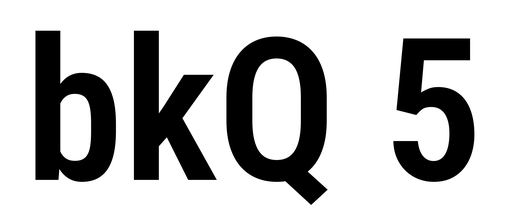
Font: Roboto_Condensed_SemiBold